Chest X-ray. View position: PA
Patient age: 50
Patient sex: M
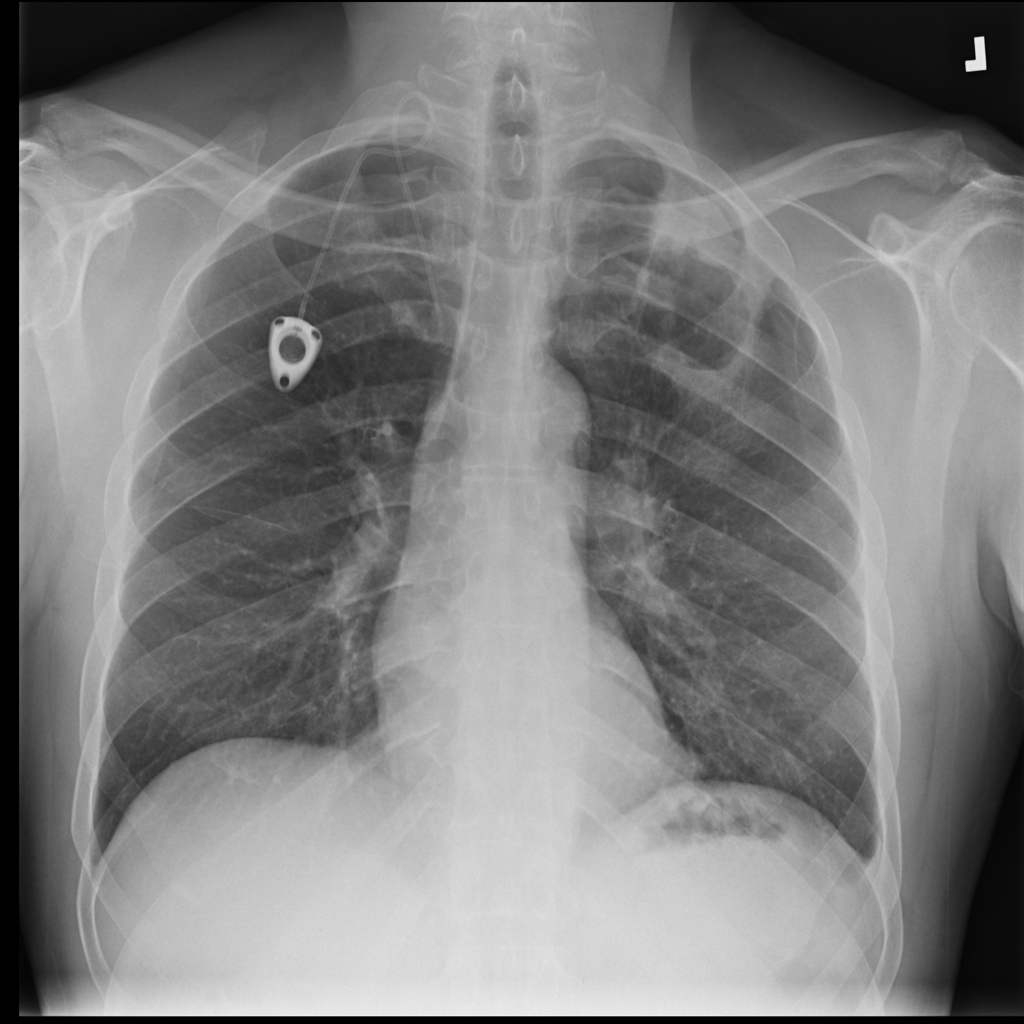
Finding: Pneumothorax